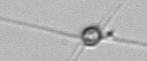
Label: Chaetoceros_danicus